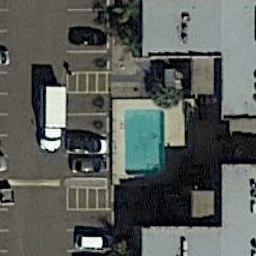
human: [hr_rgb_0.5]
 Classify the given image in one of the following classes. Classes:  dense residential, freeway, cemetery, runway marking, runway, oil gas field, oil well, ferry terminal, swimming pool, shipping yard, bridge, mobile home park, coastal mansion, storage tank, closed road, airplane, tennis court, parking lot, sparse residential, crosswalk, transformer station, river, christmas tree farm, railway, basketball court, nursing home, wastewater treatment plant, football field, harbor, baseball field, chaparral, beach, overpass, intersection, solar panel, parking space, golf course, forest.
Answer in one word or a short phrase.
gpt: swimming pool